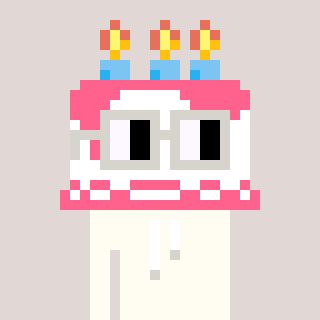
a pixel art character with square light gray glasses, a cake-shaped head and a grayscale-colored body on a warm background